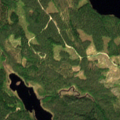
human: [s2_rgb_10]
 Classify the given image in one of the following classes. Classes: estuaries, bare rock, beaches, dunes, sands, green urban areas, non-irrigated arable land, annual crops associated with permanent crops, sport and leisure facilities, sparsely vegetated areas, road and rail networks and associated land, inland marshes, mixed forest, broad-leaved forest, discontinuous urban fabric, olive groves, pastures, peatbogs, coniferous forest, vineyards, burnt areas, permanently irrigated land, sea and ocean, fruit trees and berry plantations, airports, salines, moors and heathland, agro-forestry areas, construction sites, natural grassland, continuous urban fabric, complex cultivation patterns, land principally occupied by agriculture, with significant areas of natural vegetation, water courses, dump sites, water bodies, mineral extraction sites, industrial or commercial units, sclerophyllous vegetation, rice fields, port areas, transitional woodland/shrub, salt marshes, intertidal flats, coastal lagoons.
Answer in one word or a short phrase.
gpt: coniferous forest, water bodies